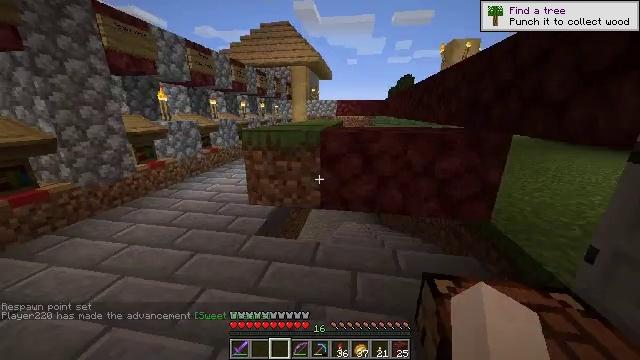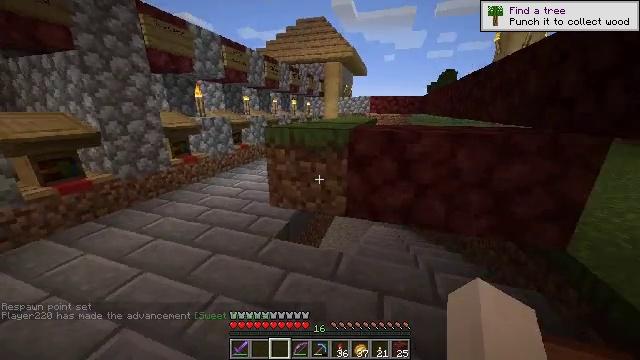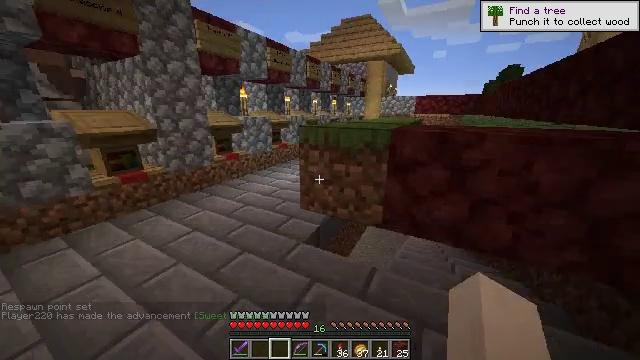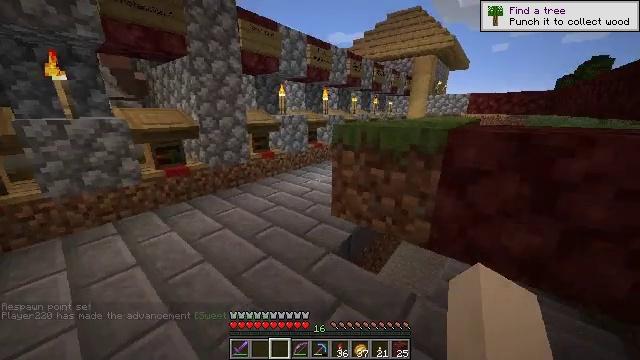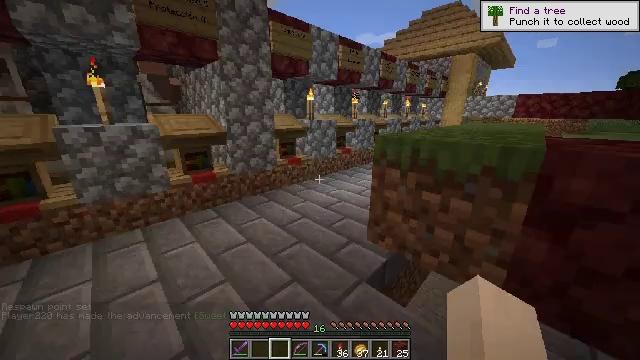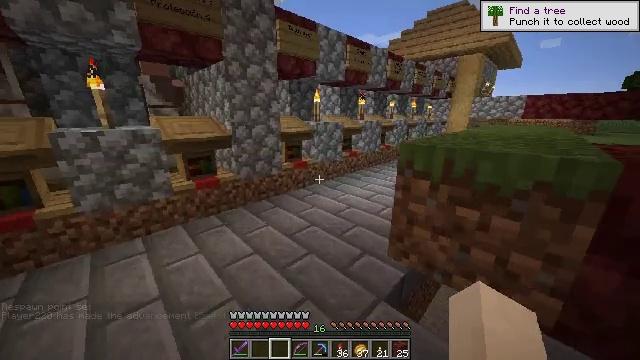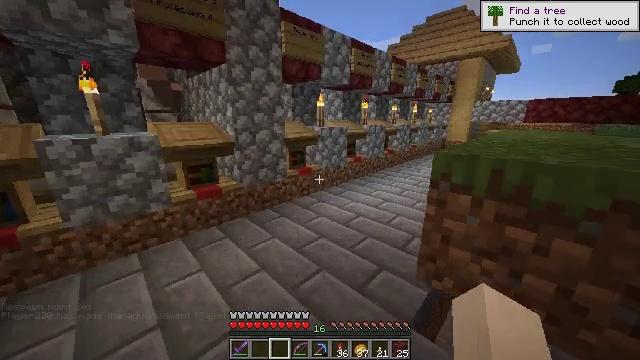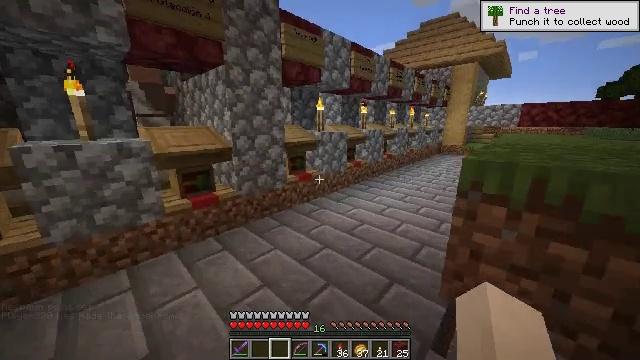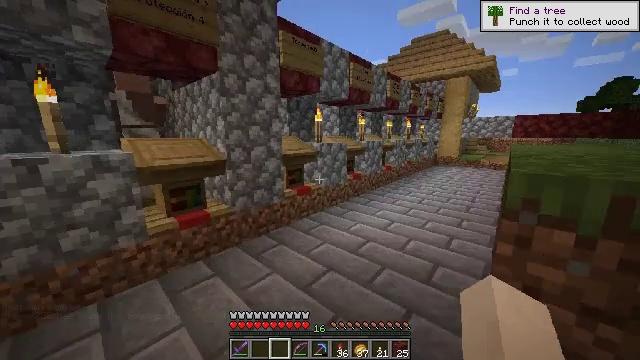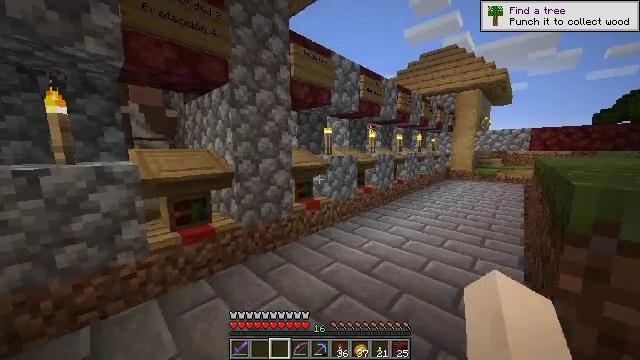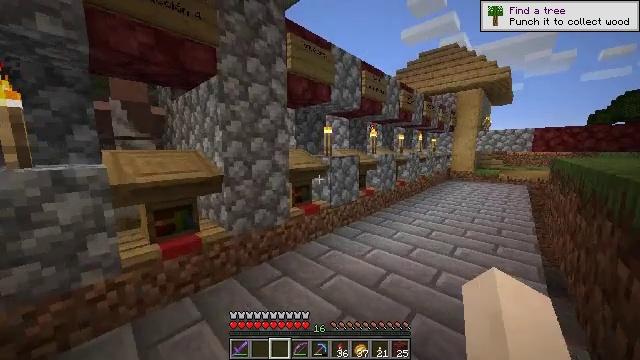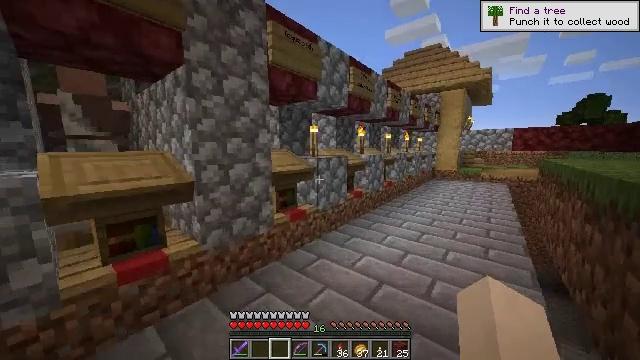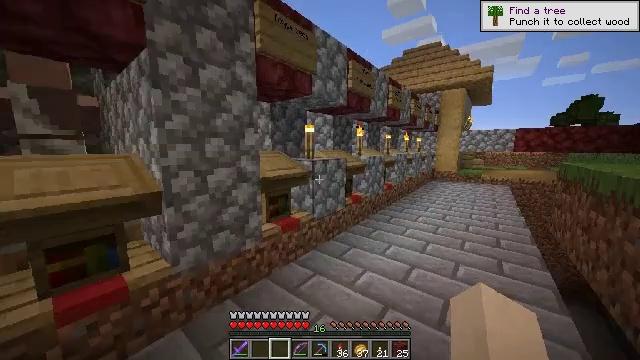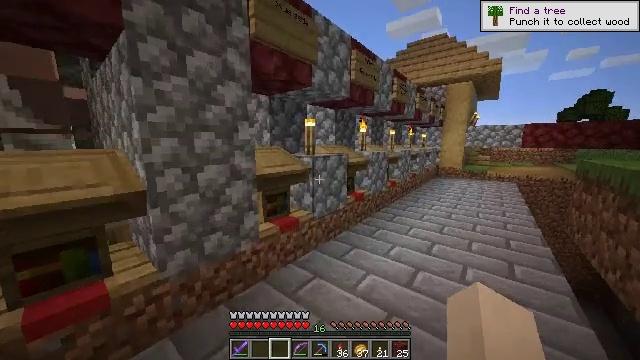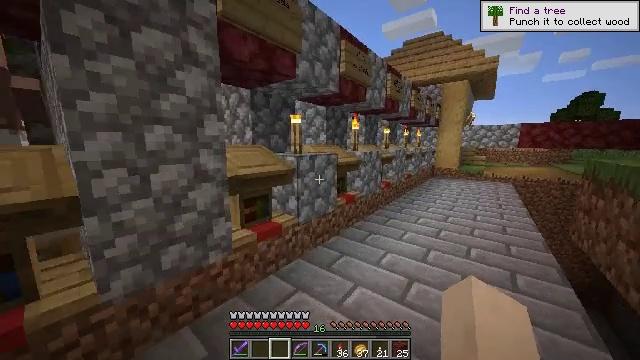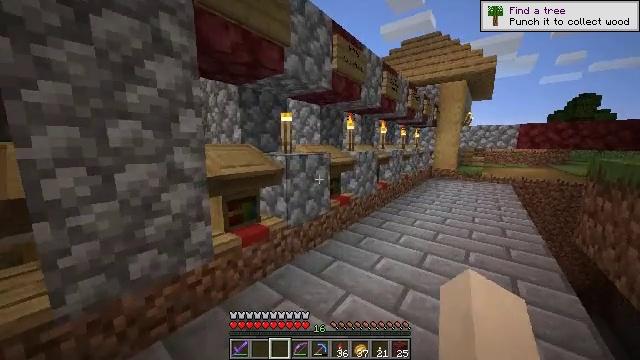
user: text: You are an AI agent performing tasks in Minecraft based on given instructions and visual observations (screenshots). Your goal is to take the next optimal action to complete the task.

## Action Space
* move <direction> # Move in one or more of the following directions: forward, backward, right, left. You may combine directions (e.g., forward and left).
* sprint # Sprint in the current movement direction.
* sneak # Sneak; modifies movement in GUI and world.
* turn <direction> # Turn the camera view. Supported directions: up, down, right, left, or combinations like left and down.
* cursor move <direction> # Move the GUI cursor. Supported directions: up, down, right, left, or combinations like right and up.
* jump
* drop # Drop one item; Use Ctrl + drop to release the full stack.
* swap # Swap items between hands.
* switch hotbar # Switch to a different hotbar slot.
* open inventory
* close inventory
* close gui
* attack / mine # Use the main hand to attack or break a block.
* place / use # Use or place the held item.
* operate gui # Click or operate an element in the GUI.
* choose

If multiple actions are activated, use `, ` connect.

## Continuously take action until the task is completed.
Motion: motion action
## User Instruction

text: Mine the oak wall sign.
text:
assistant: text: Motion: move forward, turn left
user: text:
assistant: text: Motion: move forward, turn left
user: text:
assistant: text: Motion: move forward and move left, turn left
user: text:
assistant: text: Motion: move forward and move left, turn left
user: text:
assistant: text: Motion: move forward and move left
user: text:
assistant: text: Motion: move forward and move left, turn up
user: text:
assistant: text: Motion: move forward, turn right and up
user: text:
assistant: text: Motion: move forward, turn right and up
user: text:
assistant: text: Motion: move forward, turn left and up
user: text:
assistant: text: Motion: move forward
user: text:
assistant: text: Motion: move forward, turn right
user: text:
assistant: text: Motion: move forward
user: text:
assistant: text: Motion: move forward and move right, turn down
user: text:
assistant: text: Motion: move forward and move right
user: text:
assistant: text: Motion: move forward and move right
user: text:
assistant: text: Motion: move forward and move right
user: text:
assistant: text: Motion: move forward and move right, turn up
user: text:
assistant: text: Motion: move forward and move right, turn left and up
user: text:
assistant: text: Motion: move forward and move right, turn left and up
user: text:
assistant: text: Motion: move forward and move right, turn left and up
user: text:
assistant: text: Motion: move forward and move right, turn left and up
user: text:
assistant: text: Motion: move forward and move right, turn left and up
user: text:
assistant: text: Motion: move forward and move right, turn left and up
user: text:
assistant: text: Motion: move forward and move right, turn left and up
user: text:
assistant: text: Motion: move forward and move right, turn left and up
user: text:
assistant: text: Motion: move forward and move right, turn left
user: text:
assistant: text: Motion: move right, turn left and up
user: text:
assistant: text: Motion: move right, turn left and up
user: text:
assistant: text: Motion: turn left and up
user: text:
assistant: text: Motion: turn left